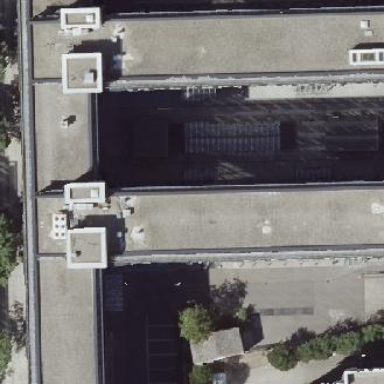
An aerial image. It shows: Office building with flat roof.